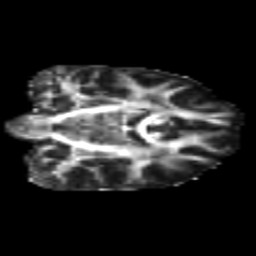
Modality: FA
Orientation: coronal
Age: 31
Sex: female
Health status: healthy